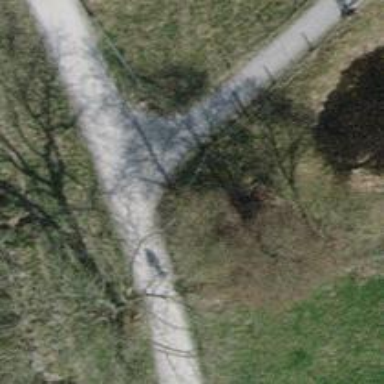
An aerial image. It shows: Footway with surface of pebblestone.